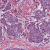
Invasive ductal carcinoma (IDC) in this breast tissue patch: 1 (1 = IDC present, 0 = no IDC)